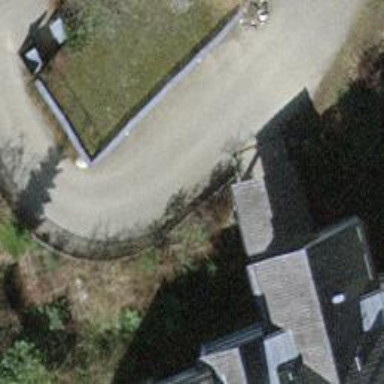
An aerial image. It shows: Service road with paving stones.